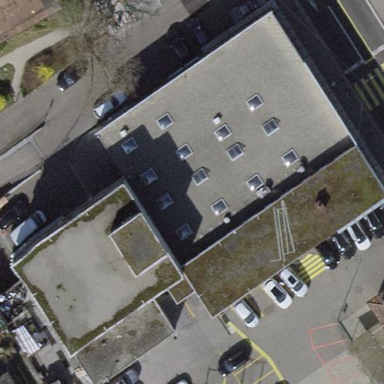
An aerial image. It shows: Industrial building.